Question: I have a set of data points and I would like to find 3 parameters of a differential model with this set. I tried to adapt the code from <URL>, but I have the following exception:
'''
File "/home/djipey/Thesis/DGL/fit/25_09/etalon.py", line 13, in f
return Vmax * S / (Km + S (1 + S / Ki))
TypeError: 'numpy.ndarray' object is not callable
'''
The model is:
-dS/dt = Vmax * S / (Km + S (1 + S / Ki))
Here is the code I used. It is fully out-of-the-box usable.
'''
import numpy as np
from scipy.optimize import curve_fit
from scipy.integrate import odeint
from matplotlib.pyplot import *
def f(S, t, Vmax, Km, Ki):
return Vmax * S / (Km + S * (1 + S / Ki))
def S(t, Vmax, Km, Ki, S0):
#S = odeint(f, 0.4666023864047246, temps, args=(Vmax, Km, Ki))
S = odeint(f, 0.47, temps, args=(Vmax, Km, Ki))
#S = odeint(f, S0, temps, args=(Vmax, Km, Ki))
return S.ravel()
temps = [0.0, 0.0027777777777777779, 0.0055555555555555558, 0.0083333333333333332, 0.011111111111111112, 0.013888888888888888, 0.016666666666666666, 0.019444444444444445, 0.022222222222222223, 0.025000000000000001, 0.027777777777777776, 0.030555555555555555, 0.033333333333333333, 0.036111111111111108, 0.03888888888888889, 0.041666666666666664, 0.044444444444444446, 0.047222222222222221, 0.050000000000000003, 0.052777777777777778, 0.055555555555555552, 0.058333333333333334, 0.061111111111111109, 0.063888888888888884, 0.066666666666666666, 0.069444444444444448, 0.072222222222222215, 0.074999999999999997, 0.077777777777777779, 0.080555555555555561, 0.083333333333333329, 0.08611111111111111, 0.088888888888888892, 0.09166666666666666, 0.094444444444444442, 0.097222222222222224, 0.10000000000000001, 0.10277777777777777, 0.10555555555555556, 0.10833333333333334, 0.1111111111111111, 0.11388888888888889, 0.11666666666666667, 0.11944444444444445, 0.12222222222222222, 0.125, 0.12777777777777777, 0.13055555555555556, 0.13333333333333333, 0.1361111111111111, 0.1388888888888889, 0.14166666666666666, 0.14444444444444443, 0.14722222222222223, 0.14999999999999999, 0.15277777777777779, 0.15555555555555556, 0.15833333333333333, 0.16111111111111112, 0.16388888888888889, 0.16666666666666666, 0.16944444444444445, 0.17222222222222222, 0.17499999999999999, 0.17777777777777778, 0.18055555555555555, 0.18333333333333332, 0.18611111111111112, 0.18888888888888888, 0.19166666666666668, 0.19444444444444445, 0.19722222222222222, 0.20000000000000001, 0.20277777777777778, 0.20555555555555555, 0.20833333333333334, 0.21111111111111111, 0.21388888888888888, 0.21666666666666667, 0.21944444444444444, 0.22222222222222221, 0.22500000000000001, 0.22777777777777777, 0.23055555555555557, 0.23333333333333334, 0.2361111111111111, 0.2388888888888889, 0.24166666666666667, 0.24444444444444444, 0.24722222222222223, 0.25, 0.25277777777777777, 0.25555555555555554, 0.25833333333333336, 0.26111111111111113, 0.2638888888888889, 0.26666666666666666, 0.26944444444444443, 0.2722222222222222, 0.27500000000000002, 0.27777777777777779, 0.28055555555555556, 0.28333333333333333, 0.28611111111111109, 0.28888888888888886, 0.29166666666666669, 0.29444444444444445, 0.29722222222222222, 0.29999999999999999, 0.30277777777777776, 0.30555555555555558, 0.30833333333333335, 0.31111111111111112, 0.31388888888888888, 0.31666666666666665, 0.31944444444444442, 0.32222222222222224, 0.32500000000000001, 0.32777777777777778, 0.33055555555555555]
conc = [0.4666023864047246, 0.28480173556707244, 0.2750391707846209, 0.26141979028564544, 0.2684343738700735, 0.2639026154031578, 0.25474267807641315, 0.2539231047366518, 0.25503193925515244, 0.25652645534530555, 0.24845124743883332, 0.24912619018922502, 0.25131975412799806, 0.25804507653368686, 0.25442931179944556, 0.2469085211522237, 0.2546944678799566, 0.2526455345305532, 0.2563818247559359, 0.24444980113293963, 0.24956008195733398, 0.2501386043148126, 0.245534530553212, 0.25025912980595394, 0.2400867783536218, 0.2414607689526335, 0.2443774858382548, 0.25592382788959867, 0.2495359768591057, 0.24218392189948174, 0.2471013619380499, 0.2592021212486441, 0.24912619018922502, 0.2466915752681692, 0.2396769916837411, 0.2452452693744727, 0.24225623719416656, 0.23856815716524044, 0.24413643485597203, 0.24818609135832229, 0.24158129444377485, 0.24432927564179824, 0.23591659636013015, 0.24237676268530794, 0.23434976497529228, 0.24172592503314452, 0.23444618536820538, 0.23960467638905628, 0.24630589369651681, 0.2388092081475232, 0.2378208991201639, 0.23186693985777992, 0.23331324575147644, 0.23972520188019766, 0.24162950464023142, 0.23786910931662048, 0.23753163794142462, 0.23478365674340124, 0.23560323008316258, 0.24269012896227551, 0.2352175485115102, 0.23548270459202122, 0.2452452693744727, 0.2366638544052067, 0.2411474026756659, 0.23883331324575147, 0.24444980113293963, 0.24519705917801615, 0.24584789683017957, 0.24459443172230927, 0.24242497288176448, 0.24575147643726647, 0.2484753525370616, 0.25025912980595394, 0.24637820899120164, 0.2376280583343377, 0.24399180426660239, 0.2400867783536218, 0.24447390623116788, 0.2370495359768591, 0.23786910931662048, 0.2399662528624804, 0.2315053633843558, 0.23172230926841028, 0.23473544654694467, 0.2393877305050018, 0.24457032662408099, 0.24150897914909003, 0.22911895865975654, 0.2367602747981198, 0.23222851633120406, 0.23649511871760878, 0.22803422923948416, 0.23324093045679162, 0.23418102928769435, 0.23348198143907437, 0.22543087863083042, 0.23222851633120406, 0.23697722068217428, 0.22699771001566832, 0.23721827166445703, 0.23155357358081236, 0.23172230926841028, 0.22928769434735446, 0.23475955164517295, 0.23625406773532603, 0.22938411474026757, 0.22810654453416898, 0.22299626370977463, 0.23030010847294202, 0.23439797517174882, 0.22697360491744004, 0.2276967578642883, 0.2276967578642883, 0.22928769434735446, 0.22449077979992768, 0.22608171628299387, 0.23097505122333373, 0.2246595154875256, 0.23232493672411714]
temps = np.array(temps)
conc = np.array(conc)
#popt, pcov = curve_fit(S, temps, conc,[1, 1, 1, 0.47], maxfev=3000)
popt, pcov = curve_fit(S, temps, conc,[1, 2, 1, 0.47], maxfev=3000)
#popt, pcov = curve_fit(S, temps, conc, maxfev=109000)
print(popt)
#plot the data
clf() #matplotlib
plot(temps, conc, "gp")
plot(temps, S(temps, popt[0], popt[1], popt[2], popt[3]))
grid(True)
show()
'''
Any idea of I'm wrong ?
EDIT: when I say ugly, that's what I mean:

But I have to mention a last thing. I'm not scientifically sure I can fit this model on my data. I'm just giving a try to this option.
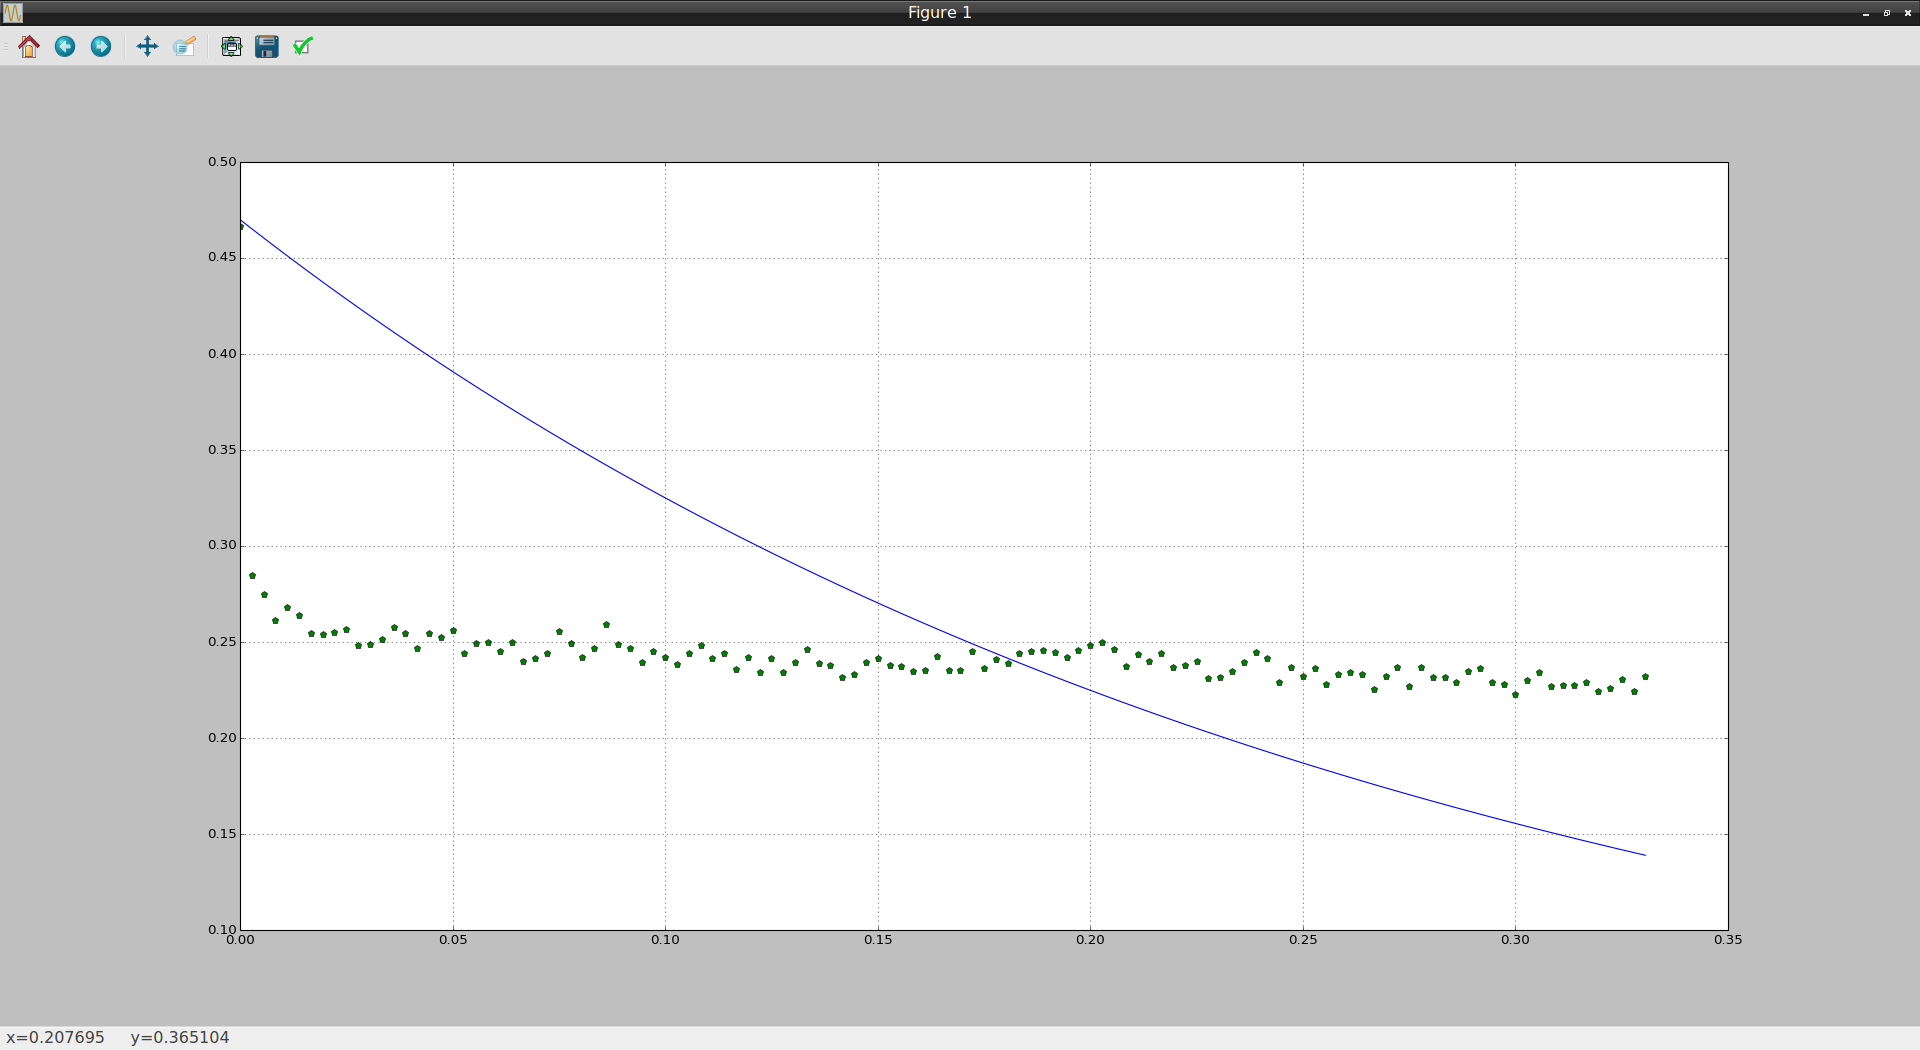
Answer: change
'''
def f(S, t, Vmax, Km, Ki):
return Vmax * S / (Km + S (1 + S / Ki))
'''
to
'''
def f(S, t, Vmax, Km, Ki):
return Vmax * S / (Km + S * (1 + S / Ki))
'''
watch the multiplication, what you do is calling S with some arguments, which results in that error, while you want to multiply S with those arguments
edit: to reply to the question in the comments:
<URL>
popt : array
'''
Optimal values for the parameters so that the sum of the squared error of f(xdata, *popt) - ydata is minimized
'''